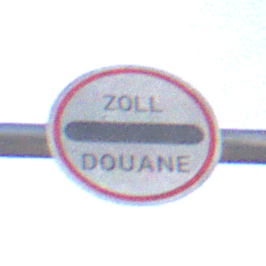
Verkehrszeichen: Zollstelle
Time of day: SunriseSunset
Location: Outdoor (Urban)
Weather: PartlyCloudy
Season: Autumn
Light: Natural